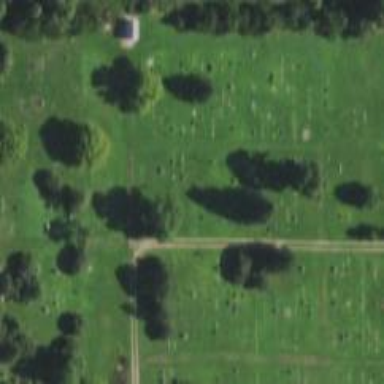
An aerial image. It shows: Graveyard.